Field crop: tomato
Growth stage: 2
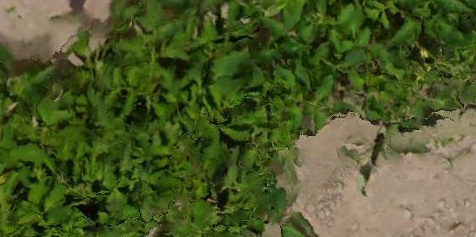
Species: tomato